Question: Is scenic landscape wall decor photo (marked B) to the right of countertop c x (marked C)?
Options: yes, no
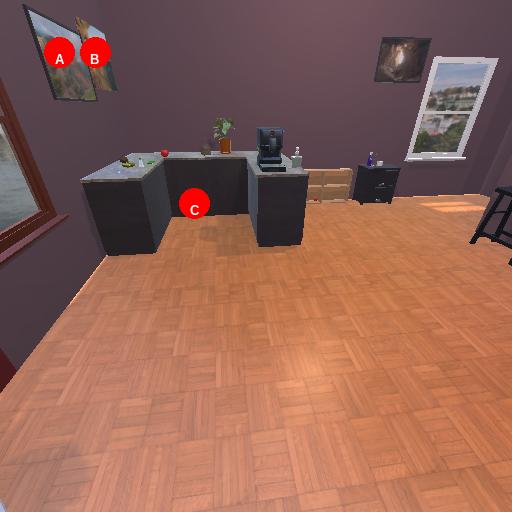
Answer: yes